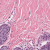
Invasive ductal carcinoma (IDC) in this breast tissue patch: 0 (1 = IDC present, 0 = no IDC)